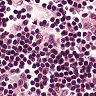
Metastatic tissue present: no